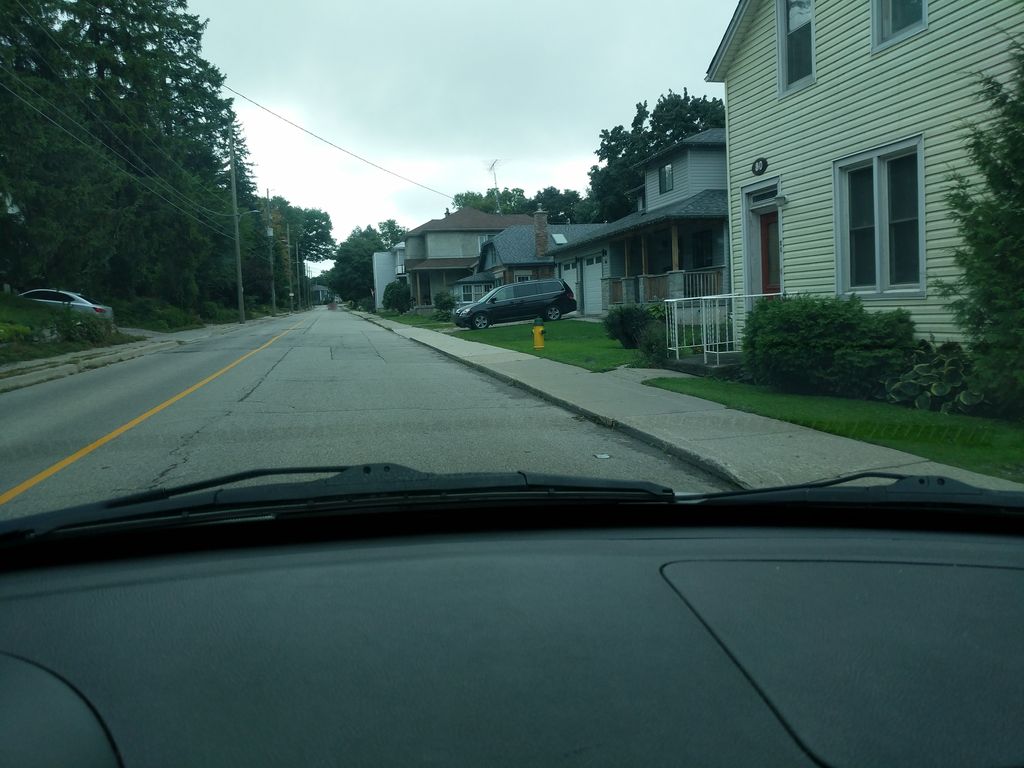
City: kitchener-waterloo